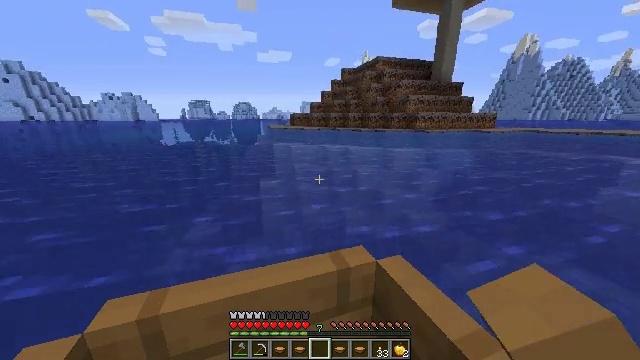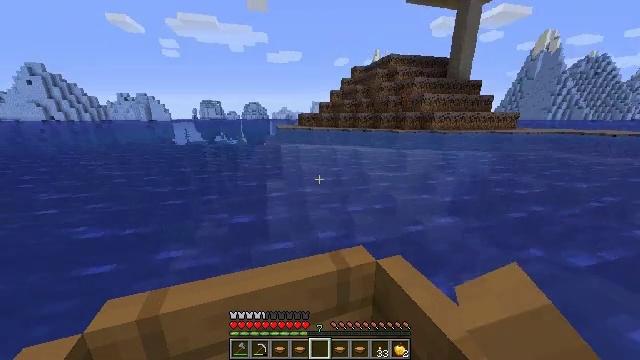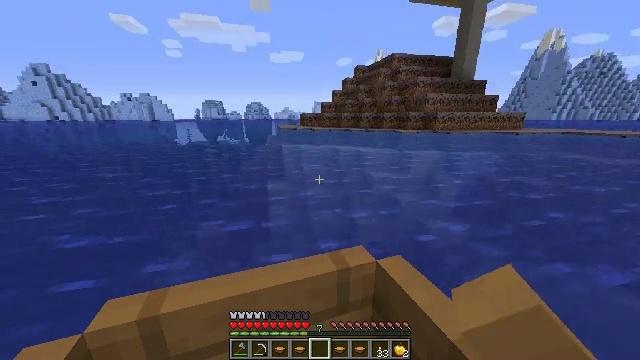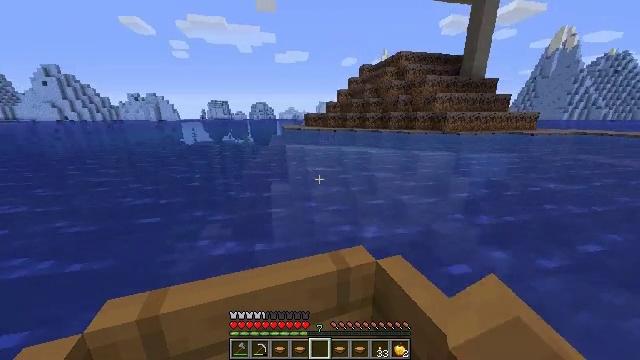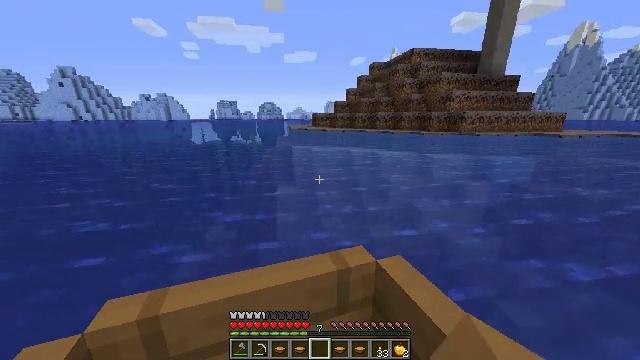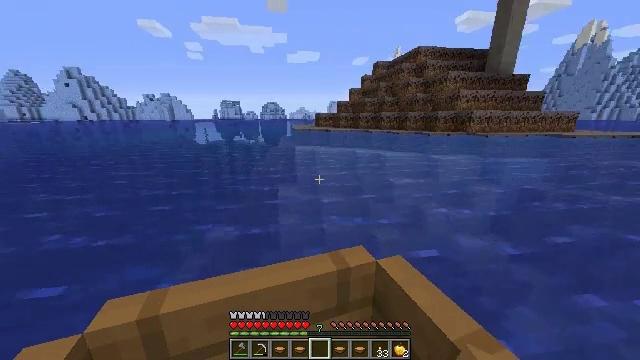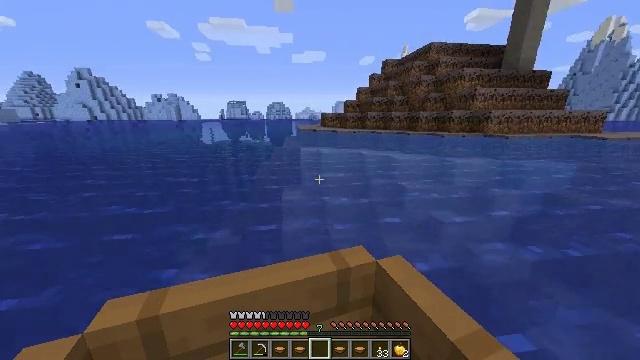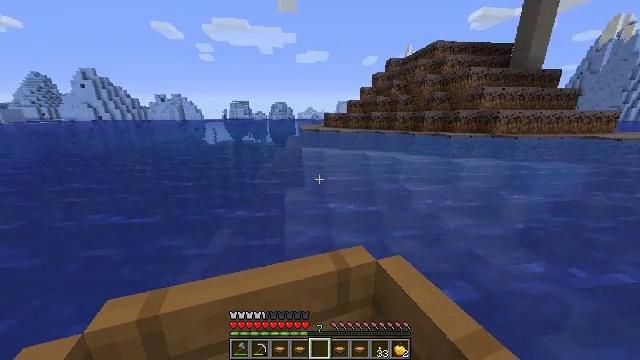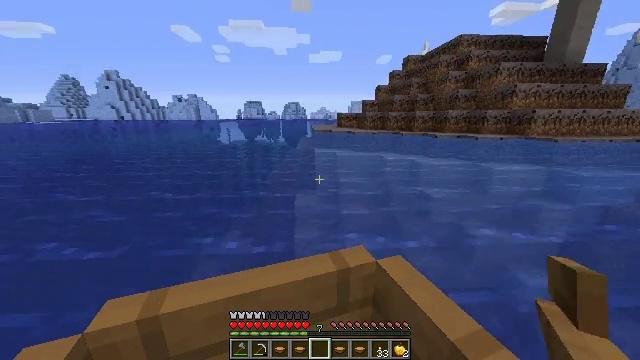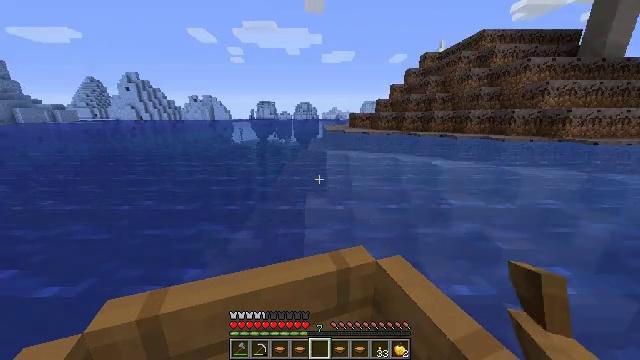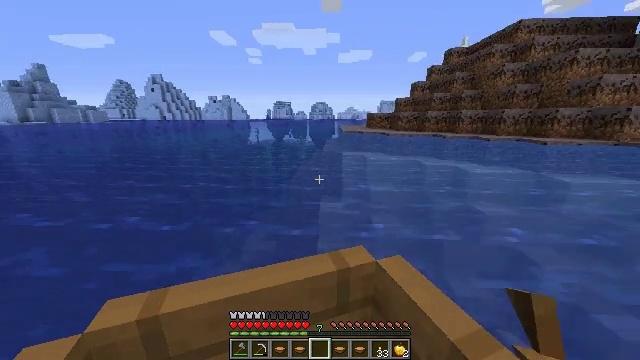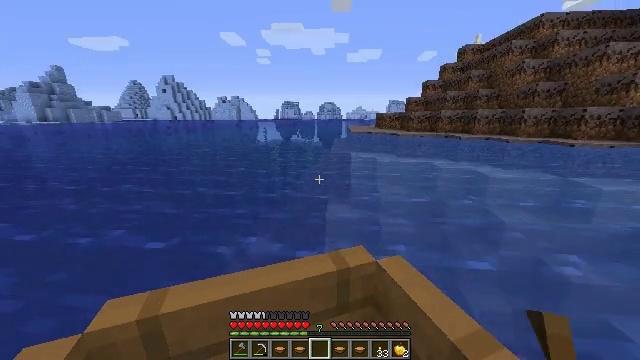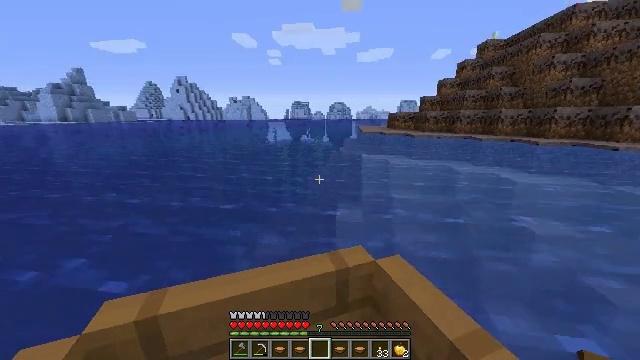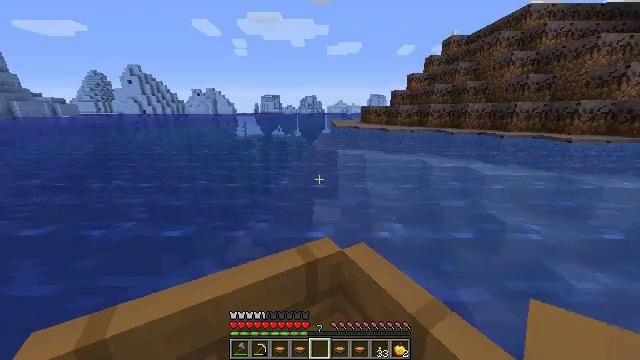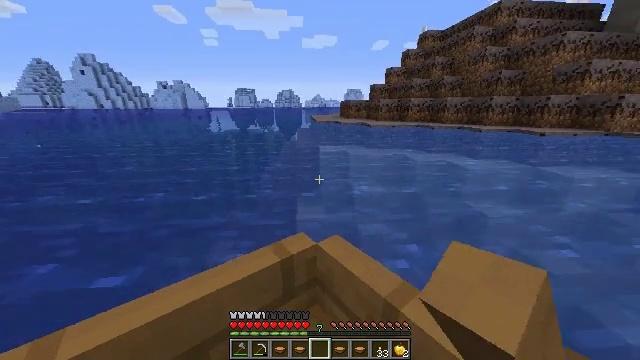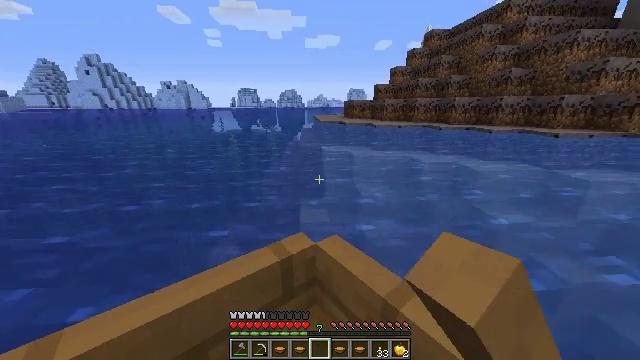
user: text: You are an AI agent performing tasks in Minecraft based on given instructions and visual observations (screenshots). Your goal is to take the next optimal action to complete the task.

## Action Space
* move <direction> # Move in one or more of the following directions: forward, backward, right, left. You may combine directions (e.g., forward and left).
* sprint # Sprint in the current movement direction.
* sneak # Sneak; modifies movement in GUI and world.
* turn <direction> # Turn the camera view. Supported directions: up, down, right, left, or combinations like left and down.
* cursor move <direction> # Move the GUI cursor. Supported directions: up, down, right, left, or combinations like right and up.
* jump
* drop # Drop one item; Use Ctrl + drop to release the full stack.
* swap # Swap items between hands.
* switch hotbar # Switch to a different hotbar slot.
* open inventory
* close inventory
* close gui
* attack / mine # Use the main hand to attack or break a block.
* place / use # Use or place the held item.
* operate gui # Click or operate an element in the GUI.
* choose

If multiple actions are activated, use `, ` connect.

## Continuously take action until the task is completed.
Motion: motion action
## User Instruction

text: Drop a mushroom stew.
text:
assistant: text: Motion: move forward, sprint
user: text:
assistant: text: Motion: move forward, sprint
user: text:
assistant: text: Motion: move forward, sprint
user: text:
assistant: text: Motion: move forward, sprint
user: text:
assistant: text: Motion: move forward, sprint
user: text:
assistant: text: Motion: move forward and move left, sprint
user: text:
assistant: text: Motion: move forward and move left, sprint
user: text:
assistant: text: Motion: move forward and move left, sprint
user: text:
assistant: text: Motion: move forward, sprint
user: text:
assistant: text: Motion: move forward, sprint
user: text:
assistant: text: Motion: move forward, sprint
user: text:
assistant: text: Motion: move forward, sprint
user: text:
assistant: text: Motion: move forward, sprint, turn right and down
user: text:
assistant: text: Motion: move forward, sprint, turn right and down
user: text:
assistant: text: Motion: move forward, sprint
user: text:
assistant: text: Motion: move forward, sprint
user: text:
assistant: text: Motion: move forward, sprint
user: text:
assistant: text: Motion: move forward, sprint
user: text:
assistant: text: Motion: move forward and move right, sprint
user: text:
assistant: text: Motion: move forward and move right, sprint
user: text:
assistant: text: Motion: move forward and move right, sprint
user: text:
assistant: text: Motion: move forward and move right, sprint
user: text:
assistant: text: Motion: move forward and move right, sprint
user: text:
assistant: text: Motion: move forward, sprint
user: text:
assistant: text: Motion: move forward, sprint, turn right
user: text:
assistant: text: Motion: move forward, sprint, turn right
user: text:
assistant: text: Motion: move forward, sprint
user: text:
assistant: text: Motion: move forward, sprint, turn right and down
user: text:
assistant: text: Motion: move forward, sprint, turn right and down
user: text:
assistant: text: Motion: move forward, sprint